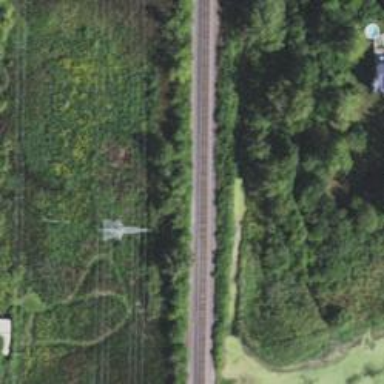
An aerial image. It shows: Railway track.